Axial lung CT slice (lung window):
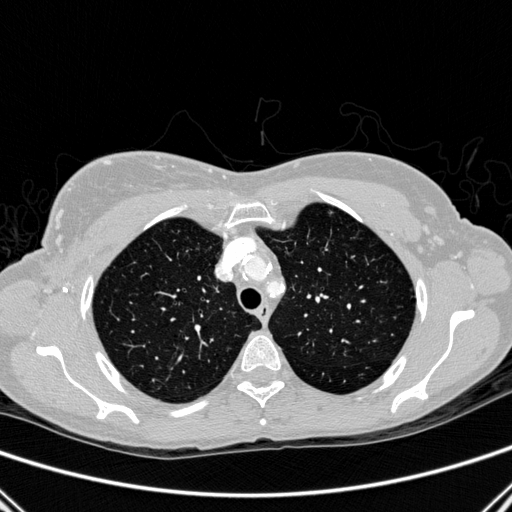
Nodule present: no